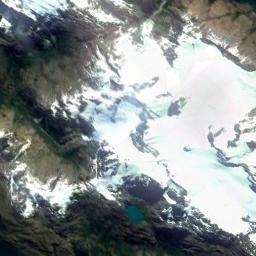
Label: snowberg